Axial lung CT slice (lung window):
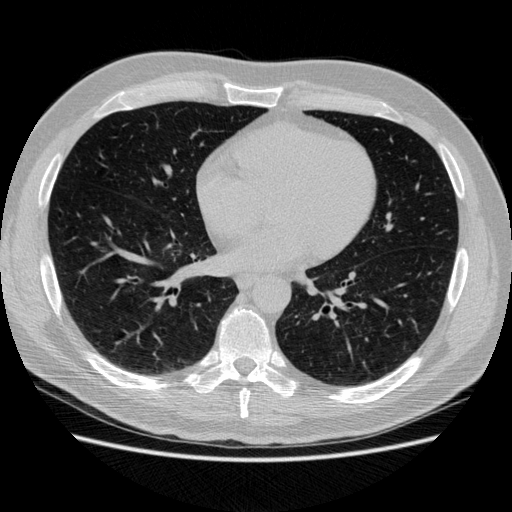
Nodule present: no